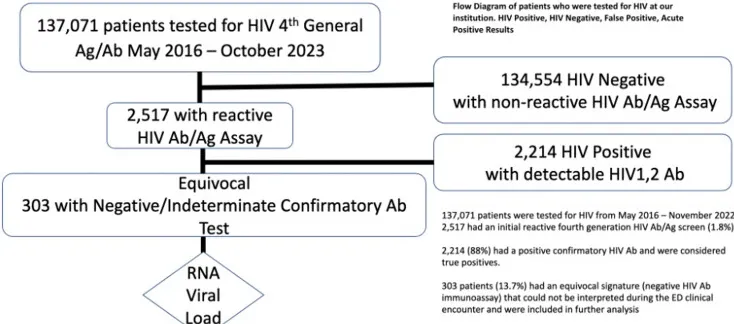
Flow diagram of patients who have undergone ED-based HIV screening at one academic medical center based on revised CDC guidelines.
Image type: chart (chart)